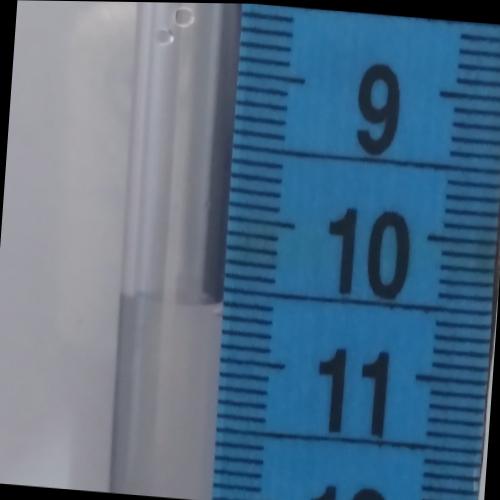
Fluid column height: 10.6 cm